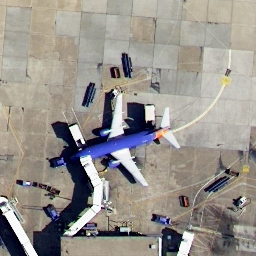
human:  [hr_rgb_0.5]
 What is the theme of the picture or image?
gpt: airplane